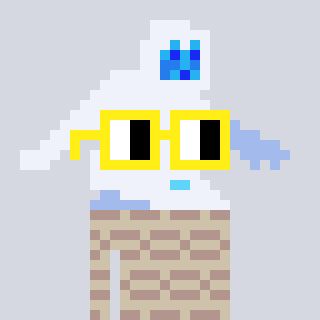
a pixel art character with square yellow glasses, a yeti-shaped head and a bege-colored body on a cool background